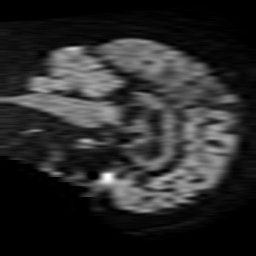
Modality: TRACE
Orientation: sagittal
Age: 71
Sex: female
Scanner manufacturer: philips
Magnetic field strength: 1.5 T
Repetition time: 3.547 s
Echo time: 0.09411 s